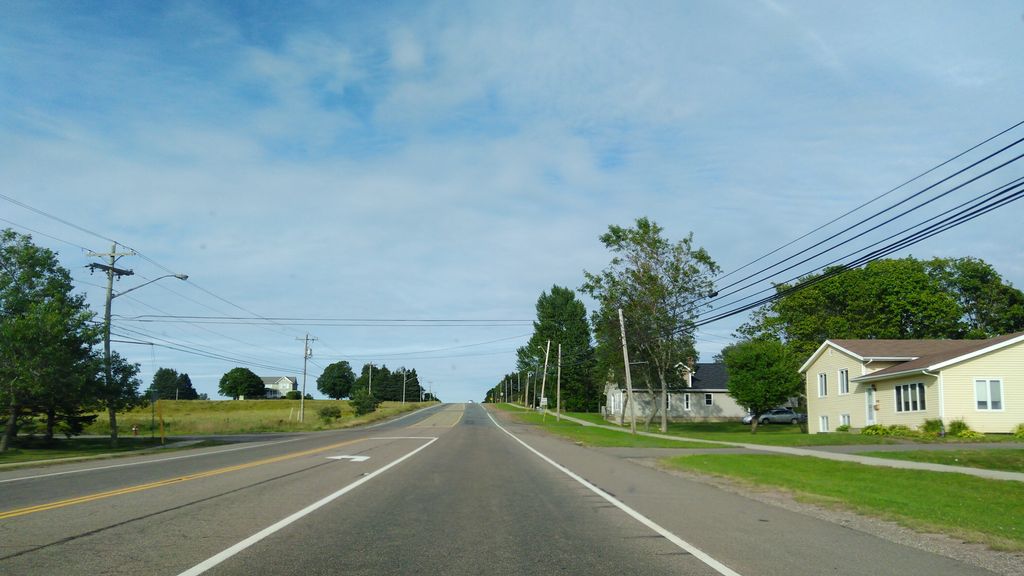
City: charlottetown